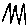
Label: zigzag